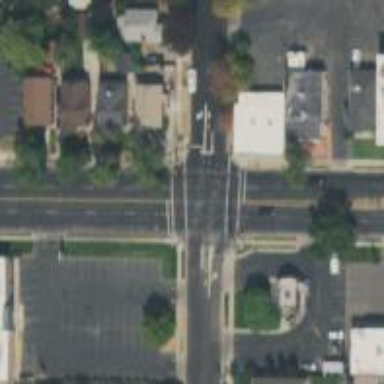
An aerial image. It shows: Crossing on the road with line markings.